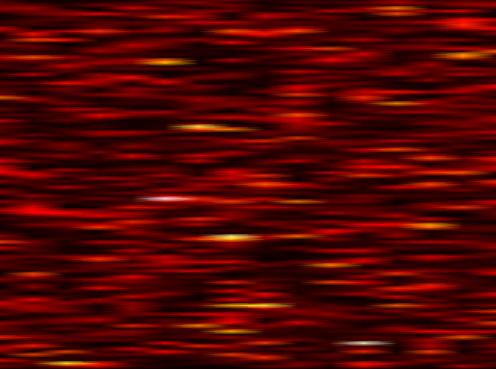
Label: FOFDM